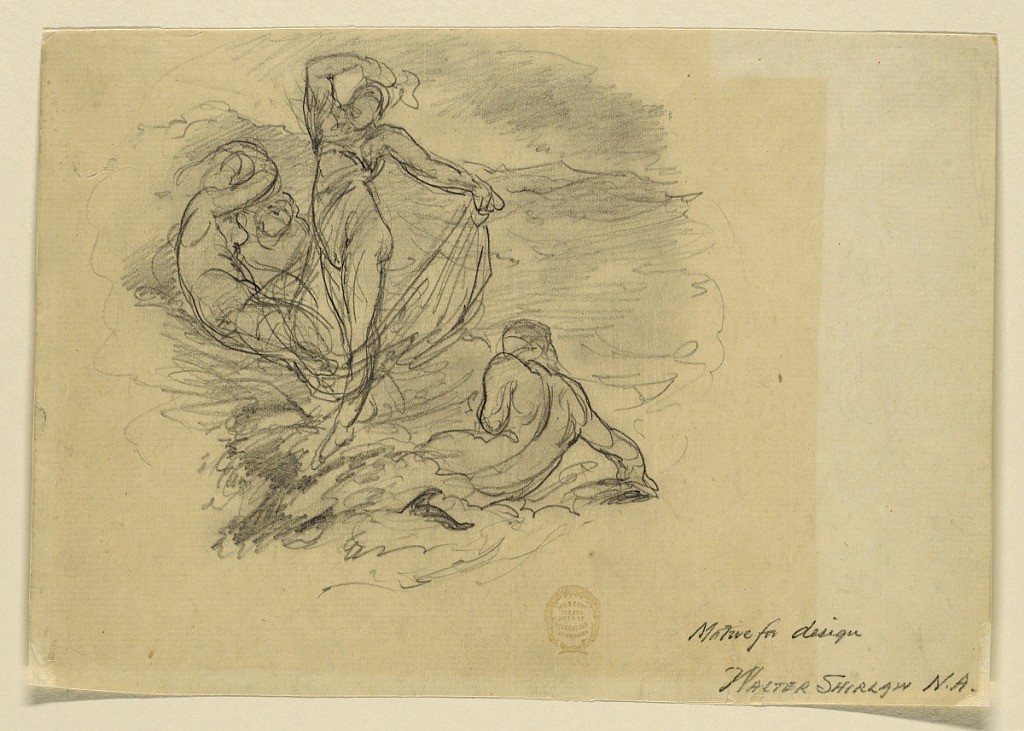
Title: A Group of Four Nymphs (Motif for Design)
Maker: Walter Shirlaw, American, b. Scotland, 1838–1909
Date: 1875–80
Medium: Graphite on cream wove paper
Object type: Drawing
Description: One nymph is shown dancing, three are sitting upon waves.